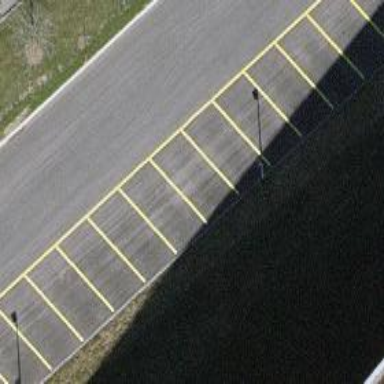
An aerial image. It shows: Street side parking area.